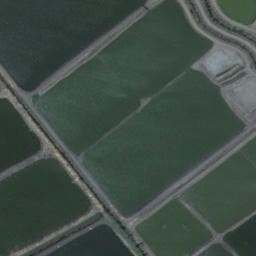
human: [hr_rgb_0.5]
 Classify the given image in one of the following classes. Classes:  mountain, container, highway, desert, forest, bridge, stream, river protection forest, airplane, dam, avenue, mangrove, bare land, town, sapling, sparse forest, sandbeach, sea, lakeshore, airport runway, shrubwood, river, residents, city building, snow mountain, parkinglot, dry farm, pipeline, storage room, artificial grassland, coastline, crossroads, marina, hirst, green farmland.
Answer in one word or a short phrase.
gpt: green farmland